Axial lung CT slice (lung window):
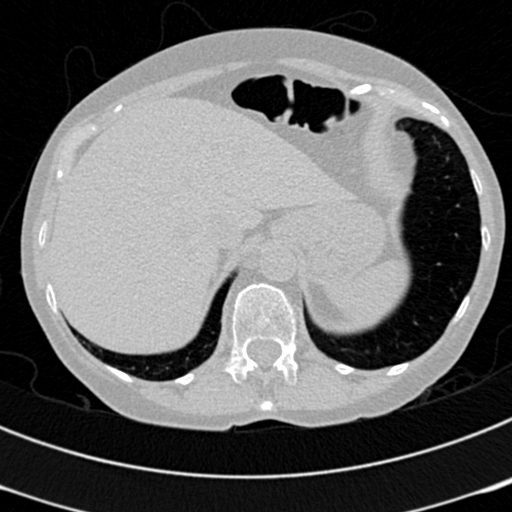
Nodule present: no